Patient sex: F
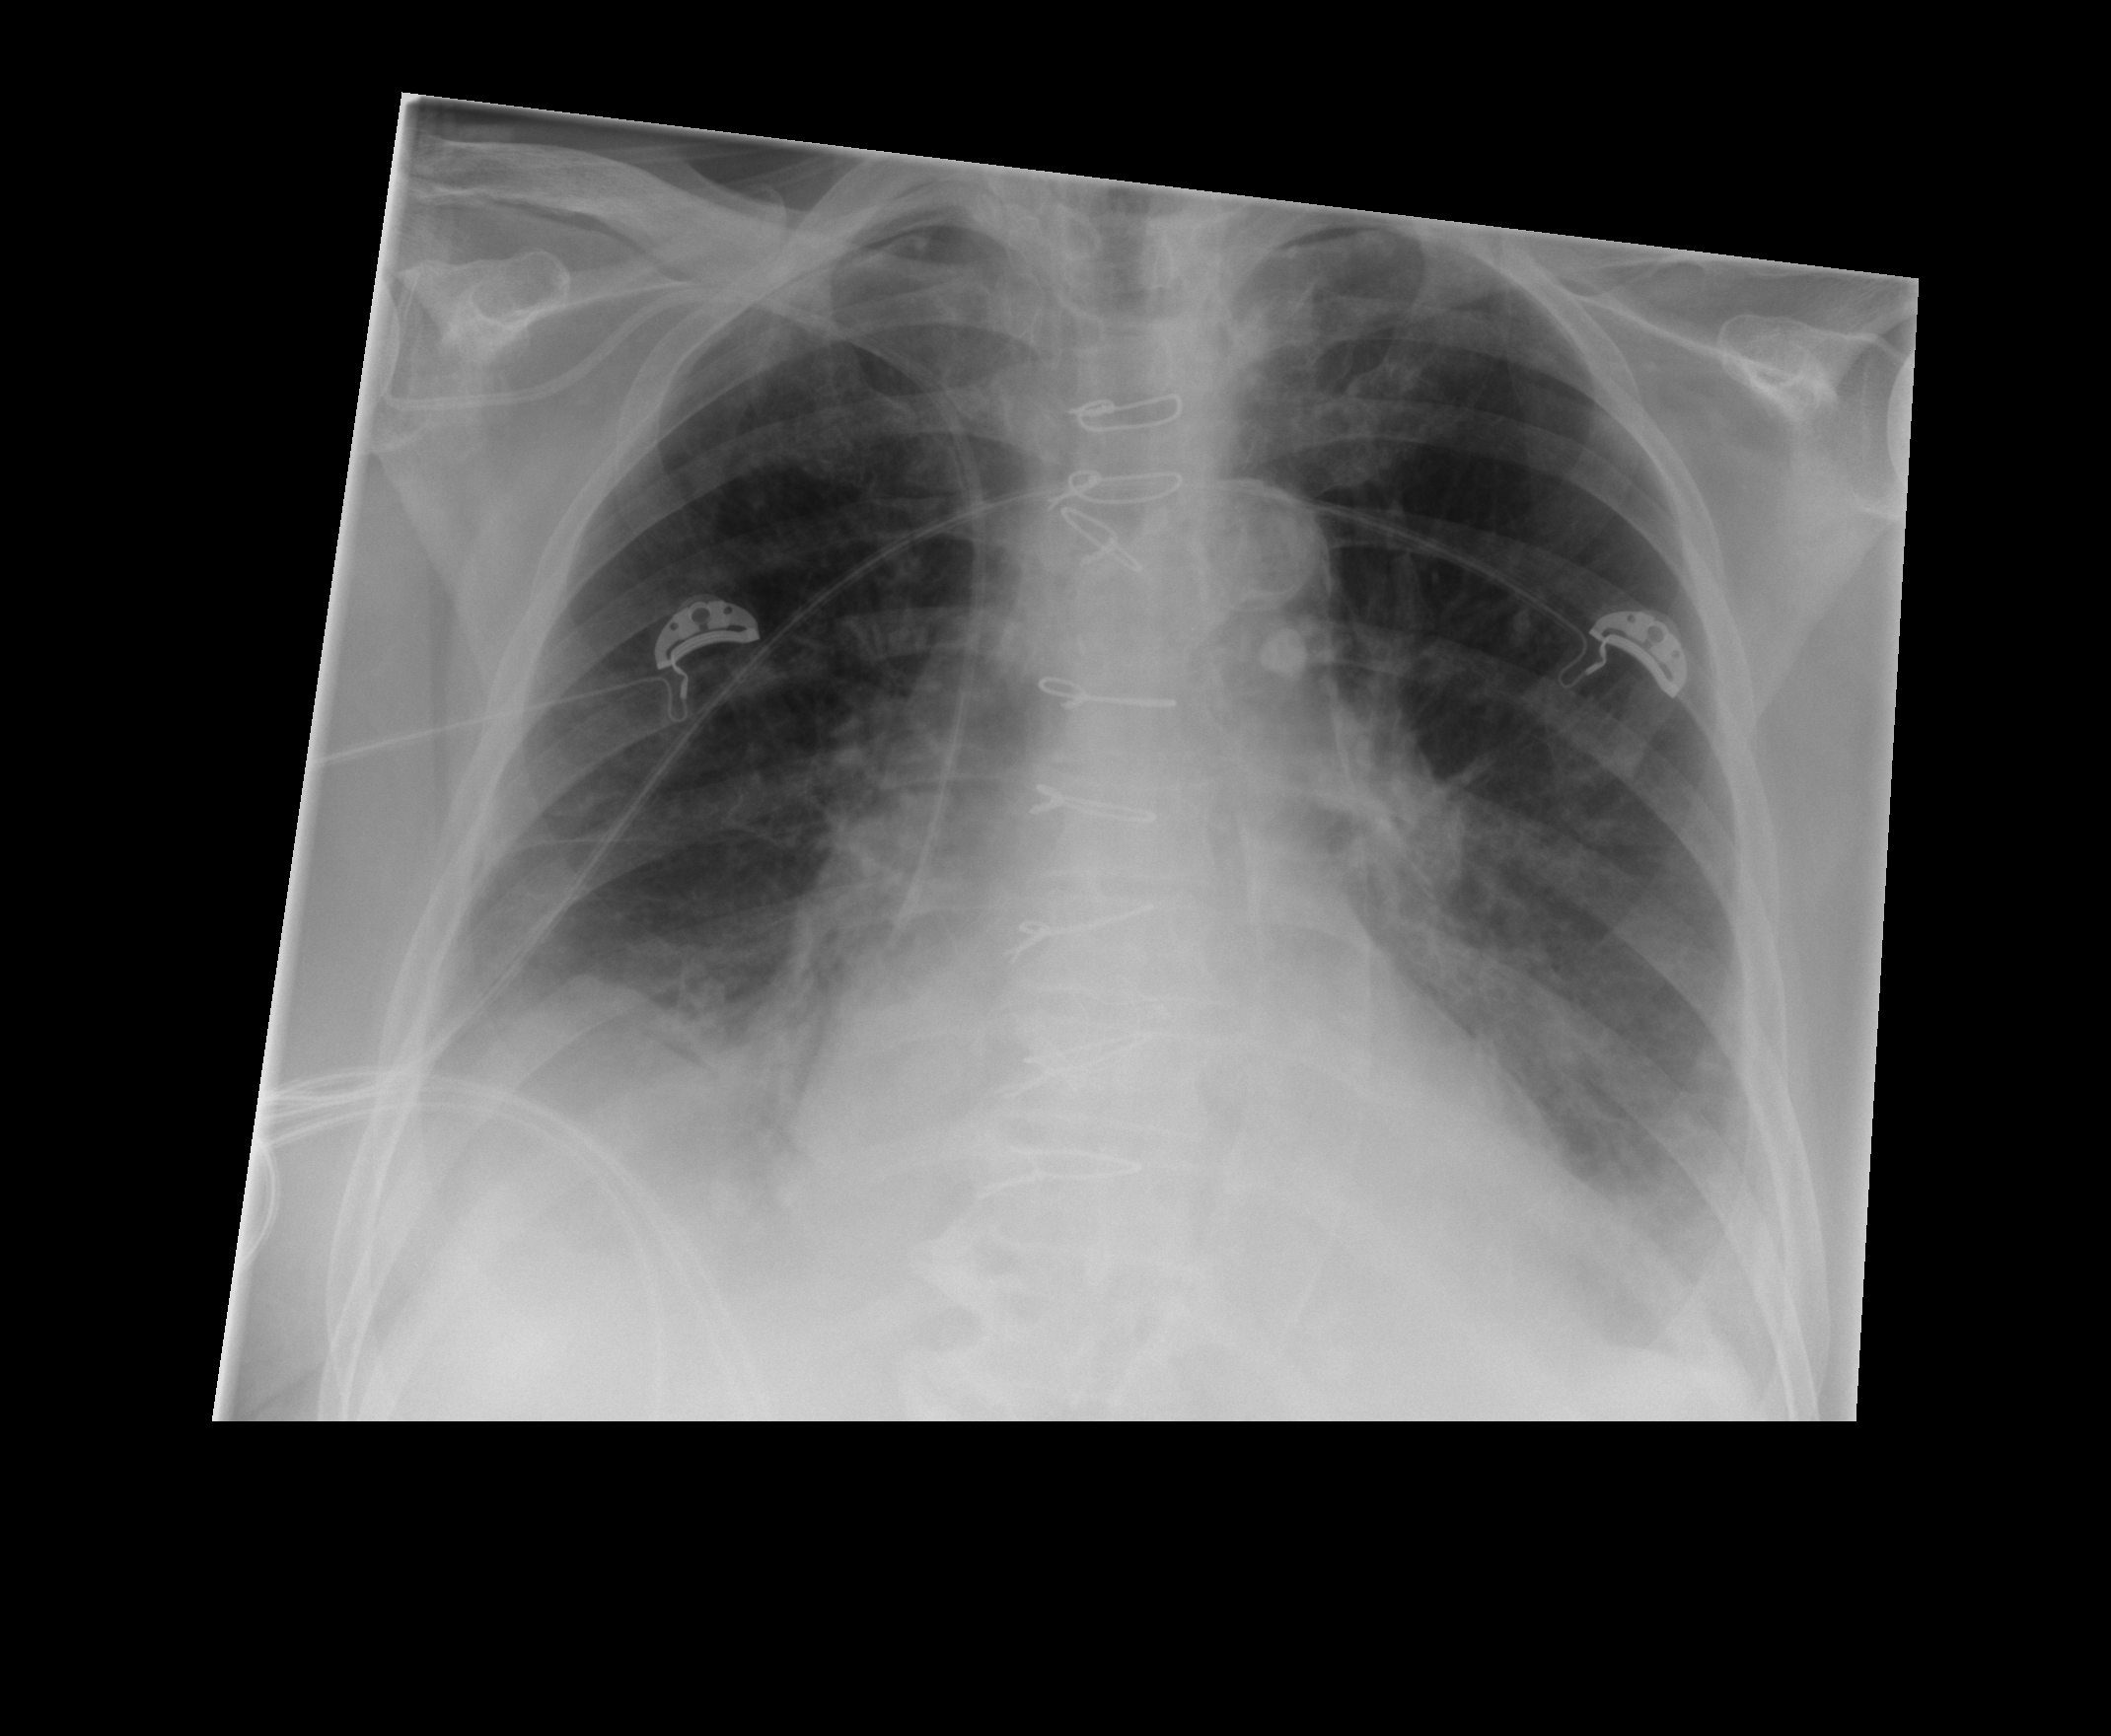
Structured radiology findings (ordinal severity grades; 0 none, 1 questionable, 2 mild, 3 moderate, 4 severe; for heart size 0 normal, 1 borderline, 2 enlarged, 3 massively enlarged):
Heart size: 2
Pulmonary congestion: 2
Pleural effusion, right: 1
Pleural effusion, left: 2
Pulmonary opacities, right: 1
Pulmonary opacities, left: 1
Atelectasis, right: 2
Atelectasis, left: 2